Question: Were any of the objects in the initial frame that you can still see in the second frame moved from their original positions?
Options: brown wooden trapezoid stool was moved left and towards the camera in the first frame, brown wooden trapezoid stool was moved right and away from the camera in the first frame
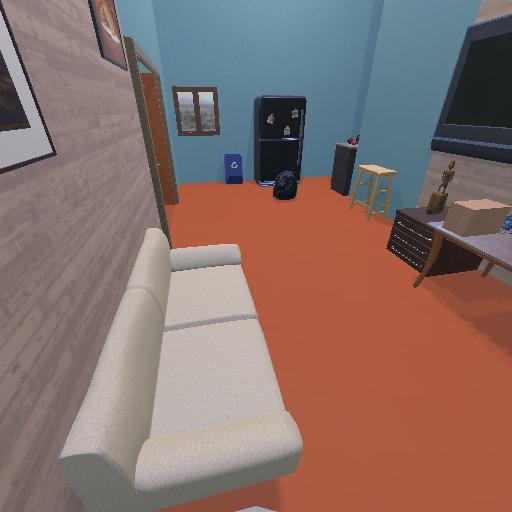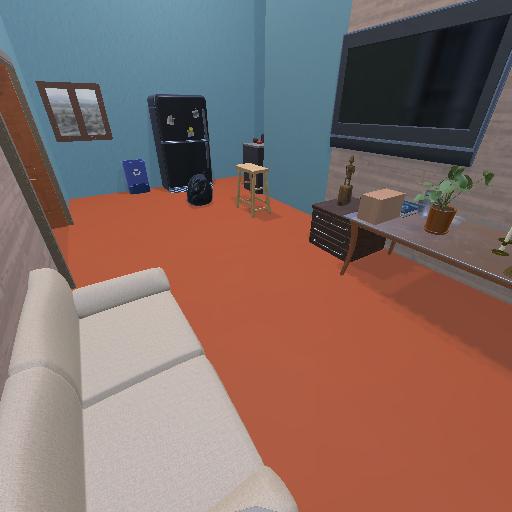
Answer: brown wooden trapezoid stool was moved left and towards the camera in the first frame